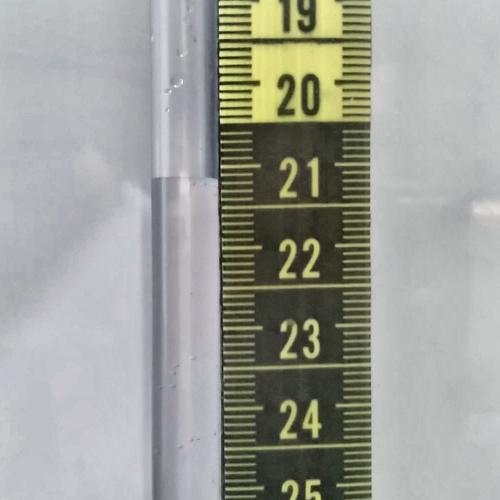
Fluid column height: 21.2 cm